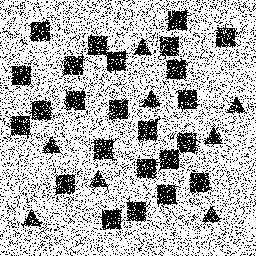
Squares: 24
Triangles: 8
Stars: 0
Total shapes: 32